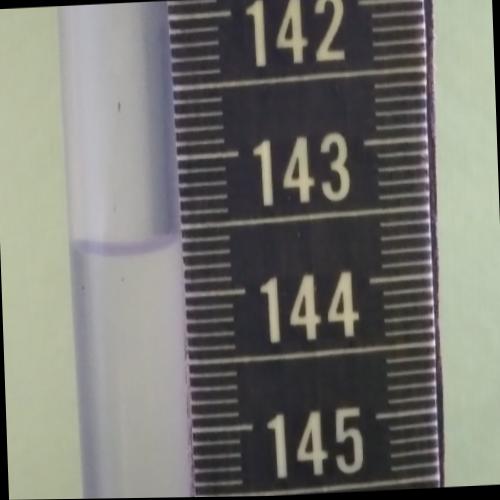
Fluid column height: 143.6 cm